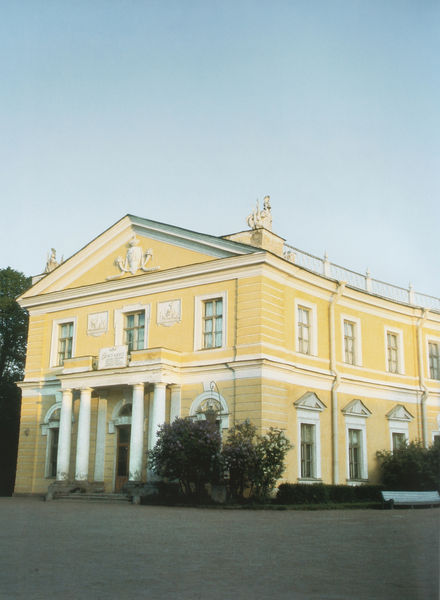
Titel: Seitenflügel von Schloss Pawlowsk
Künstler: Vincenzo Brenna
Standort: St. Petersburg
Institution: Schloss Pawlowsk
Schlagwörter: baum, blau, flügel, himmel, schatten, weiß, wolken, bäume, dreieck, gelb, grün, landschaft, ocker, stadt, fenster, frankreich, grau, hell, licht, straße, säule, säulen, terasse, tür, dach, gebäude, haus, park, schloss, weg, beige, architektur, barock, strauch, brüstung, busch, büsche, gebüsch, gitter, sonne, sträucher, klassizismus, england, renaissance, kamin, skulptur, vase, balkon, relief, modell, ansicht, fassade, pflaster, giebel, sprossenfenster, hecke, platz, bank, figuren, kies, treppe, treppen, jaune, verzierung, bett, stuck, geländer, stufen, monumental, foto, fotografie, photographie, bad, eingang, antike, fensterrahmen, palast, stockwerk, balustrade, regenrinne, blanc, asphalt, kapitelle, photo, fries, aussenansicht, dreiecksgiebel, portal, wappen, villa, sims, doppelsäulen, gesims, skulpturen, maison, verputzt, quader, statuen, landhaus, altan, giebelfeld, ionisch, portikus, fresken, beet, beete, aussen, auffahrt, einfahrt, etagen, tempel, dorisch, gelblich, empire, fenetre, vordach, sträcuher, stockwerke, classicisme, verputz, fptp, klassizistisch, gibel, bauwerk, palais, campagne, lisenen, colonne, aufriss, profanbau, dachterrasse, rondell, schäfte, vorplatz, palladio, spitzgiebel, erdgeschoss, eingangshalle, obergeschoss, akrotere, architecture, eckbetonung, hotel, hecken, rechteckfenster, verzerrt, chateau, facade, baroque, akroter, ballustarde, marmorbad, poritkus, relieg, gebäudeflügel, reanissance, artikus, gebeude, bamk